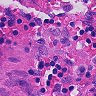
Metastatic tissue present: no